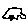
Label: car